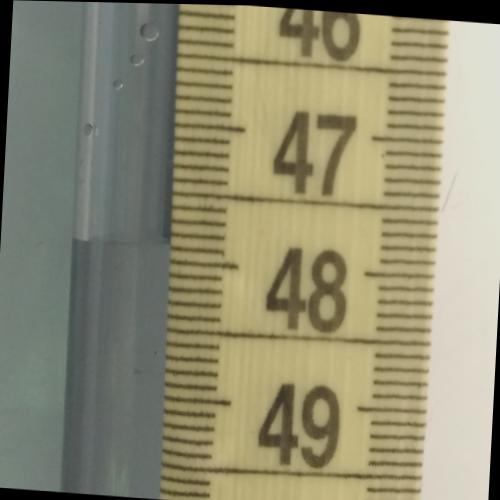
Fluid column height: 47.9 cm